Field crop: maize
Growth stage: 1
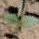
Species: datura